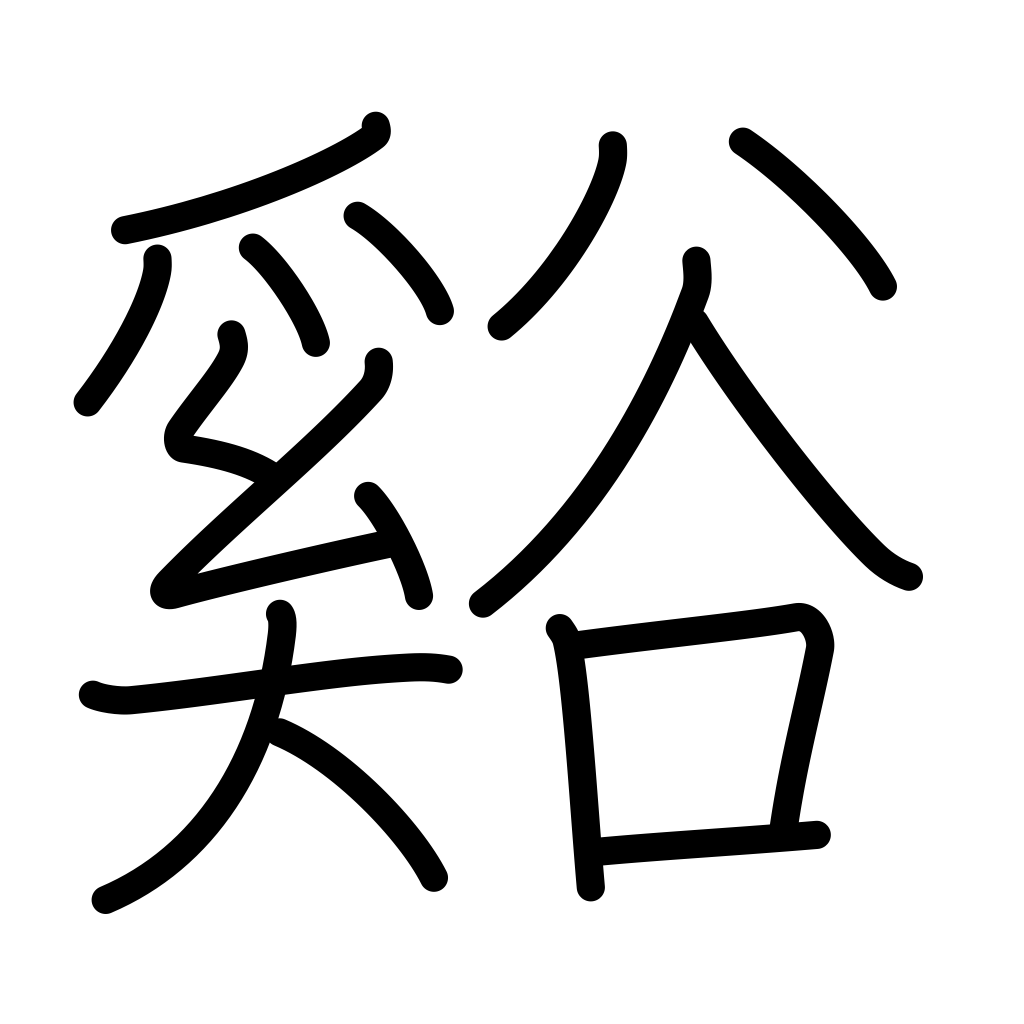
Meaning: valley